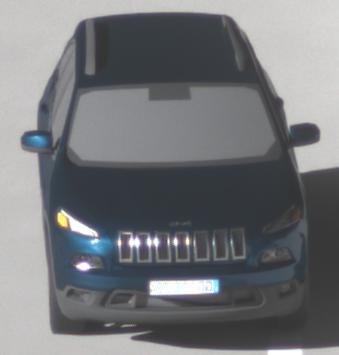
Make: Jeep
Model: Cherokee 3.2 V6 Pentastar
Detailed model: Cherokee (KL)
Model produced from: 2014/07
Model produced until: 2015/07
Doors: 5
Color: blue
Road condition: dry road
Daytime: morning or afternoon
Contrast: high contrast